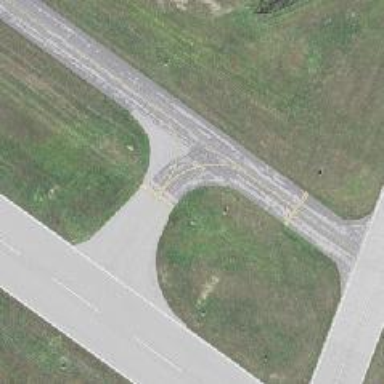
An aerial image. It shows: Image of taxiway at airport.